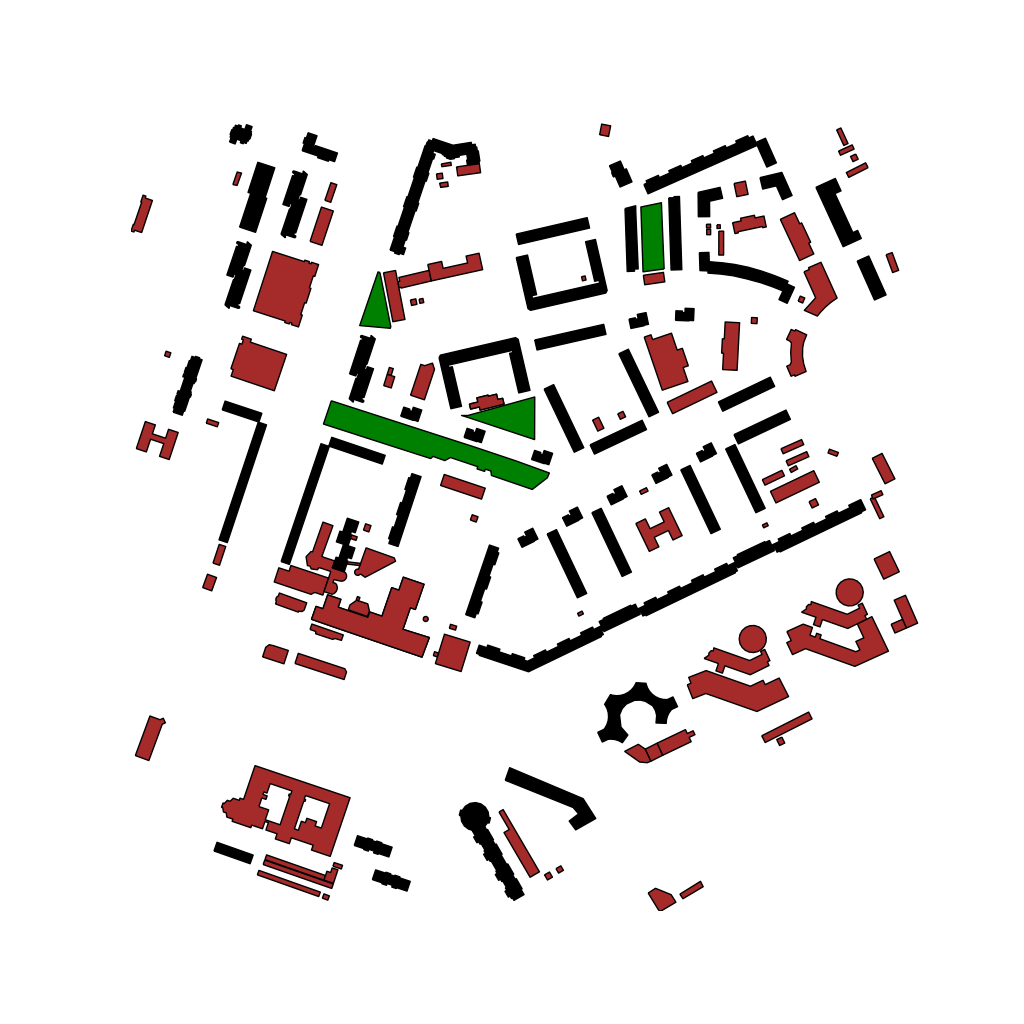
Tags: overhead vector_map, business, industrial, recreation, residential, special, historical, modern, soviet, high_rise, individual_rise, low_rise, medium_rise, density_1, Building, Facility, Park, 1.0 km²